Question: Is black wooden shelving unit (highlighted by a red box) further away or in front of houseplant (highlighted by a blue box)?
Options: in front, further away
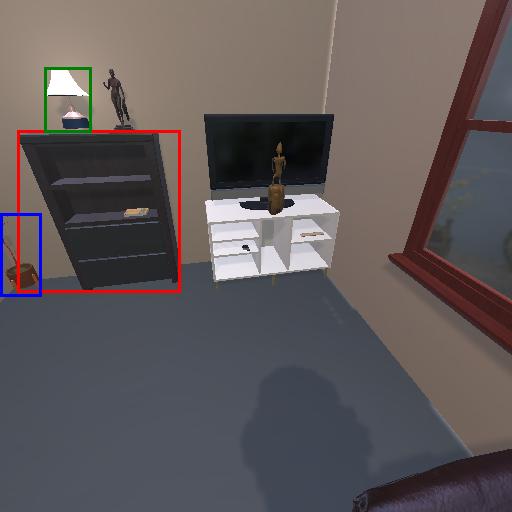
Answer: in front